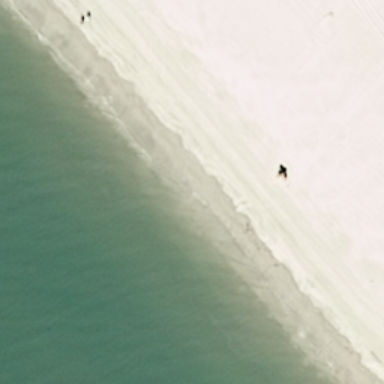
This is a beach with green-blue sea and sands .